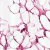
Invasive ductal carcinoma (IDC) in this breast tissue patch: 0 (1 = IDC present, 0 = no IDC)